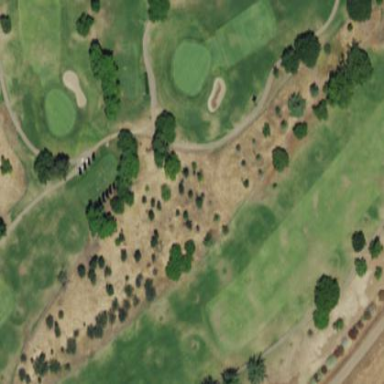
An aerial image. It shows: Area of rough grass used for golf.